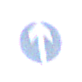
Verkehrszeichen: VorgeschriebeneFahrtrichtungGeradeaus
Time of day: SunriseSunset
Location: Outdoor (Nature)
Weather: Clear
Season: NotSpecified
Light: Natural